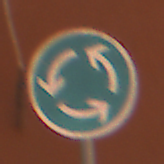
Verkehrszeichen: Kreisverkehr
Umgebung: Outdoor, Urban
Tageszeit: MorningAfternoon
Wetter: Clear
Licht: Natural
Jahreszeit: NotSpecified
Kontrast: MediumContrast